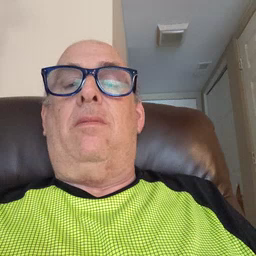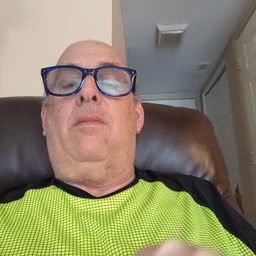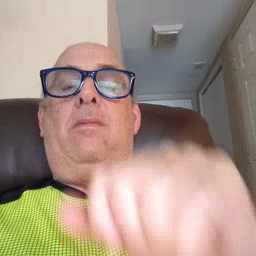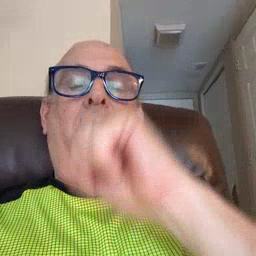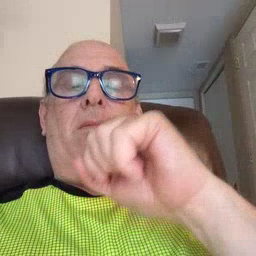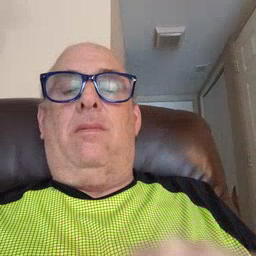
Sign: icecream